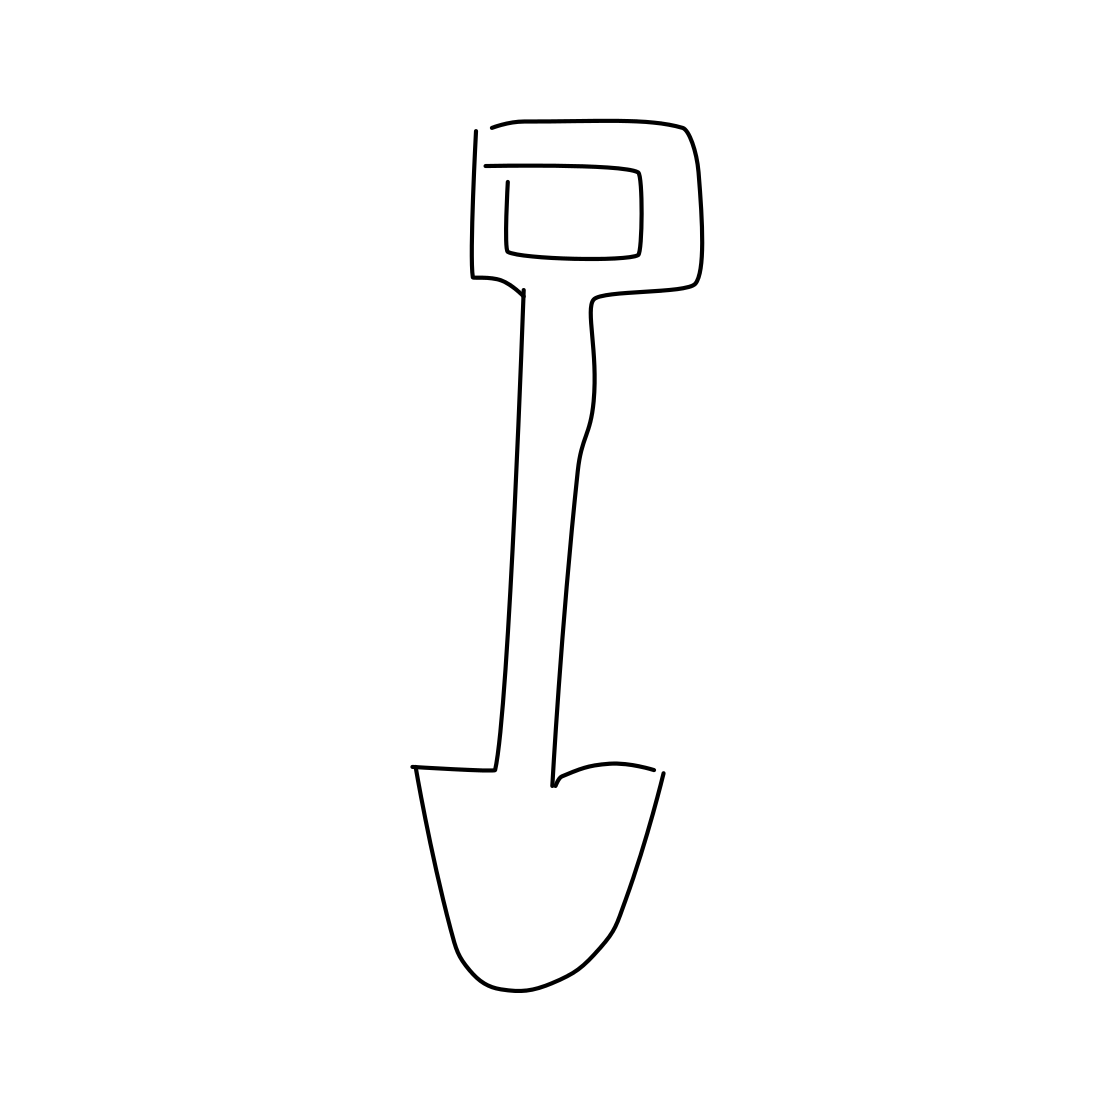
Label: shovel